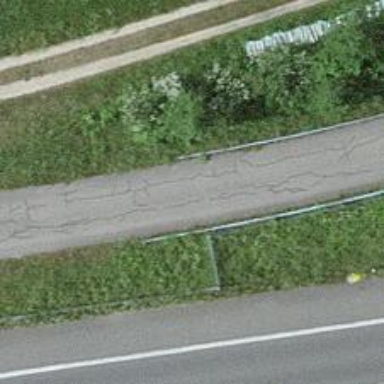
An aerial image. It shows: Paved service road with grade1 tracktype.